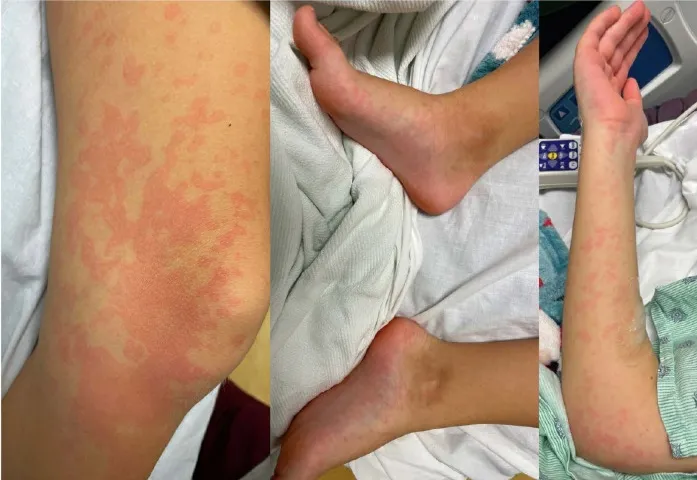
Erythematous patchy maculopapular rash involving trunk and all extremities including palms and soles.
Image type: medical_photograph (skin_photograph)